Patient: sex M, age 47
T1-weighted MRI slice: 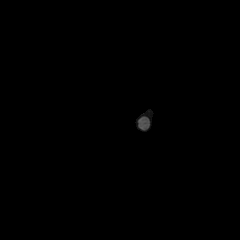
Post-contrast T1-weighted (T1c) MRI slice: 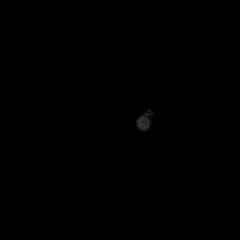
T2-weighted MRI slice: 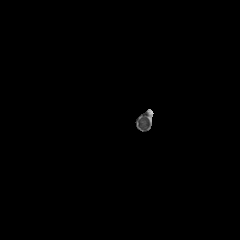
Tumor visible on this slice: no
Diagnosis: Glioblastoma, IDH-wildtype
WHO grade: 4